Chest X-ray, PA view. Patient: 45 years old, sex M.
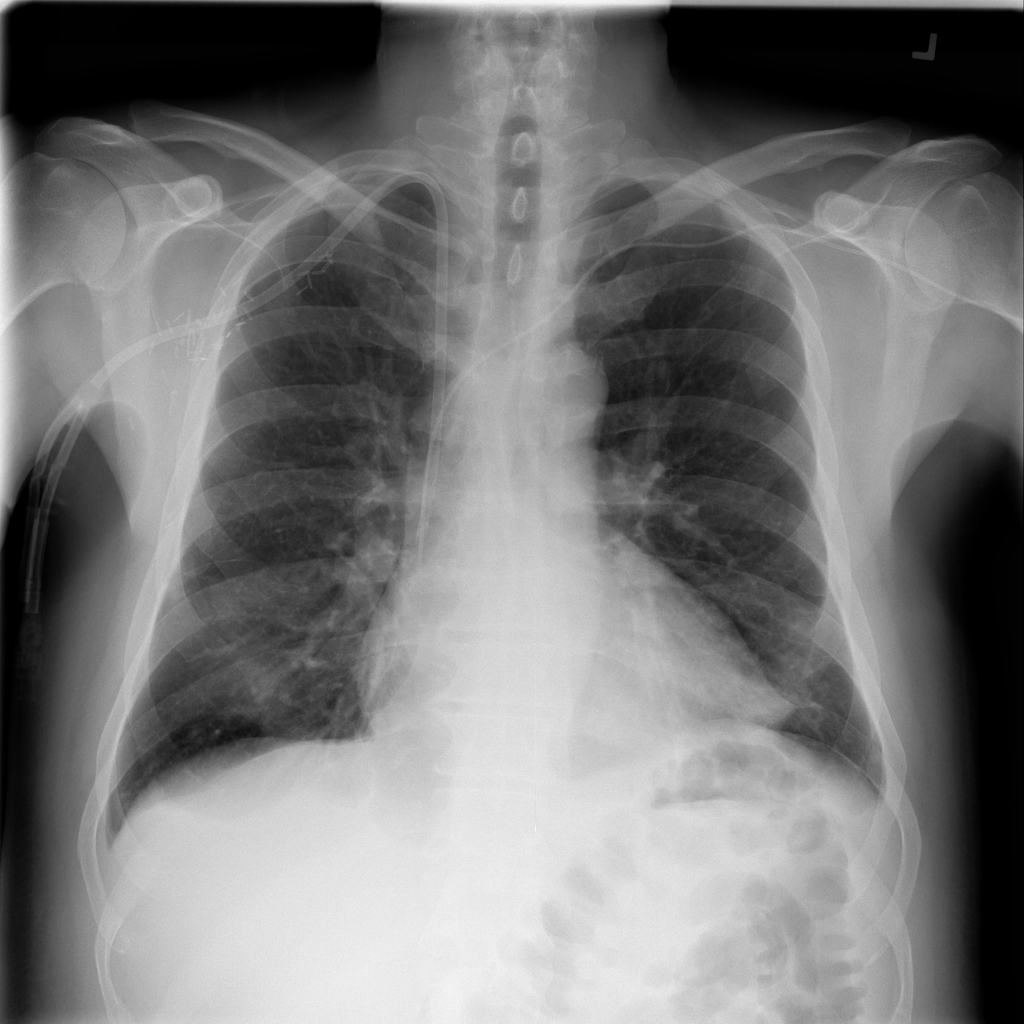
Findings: Effusion, Infiltration